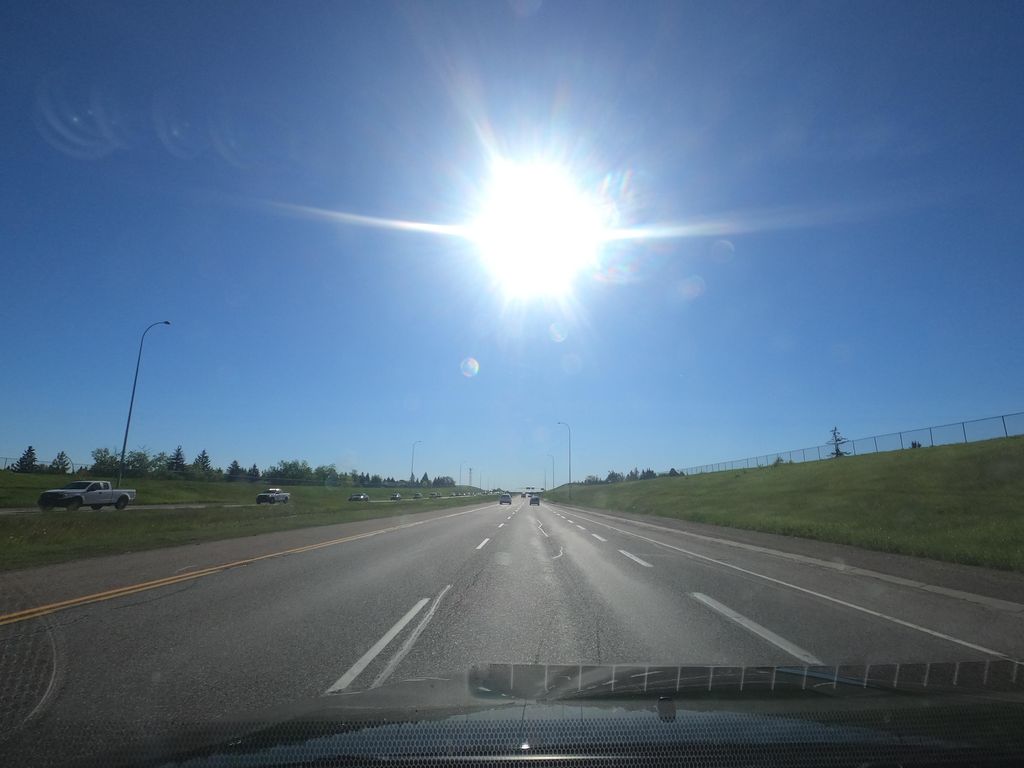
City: calgary